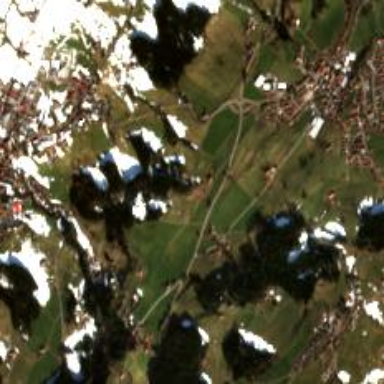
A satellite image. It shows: Small hamlet.